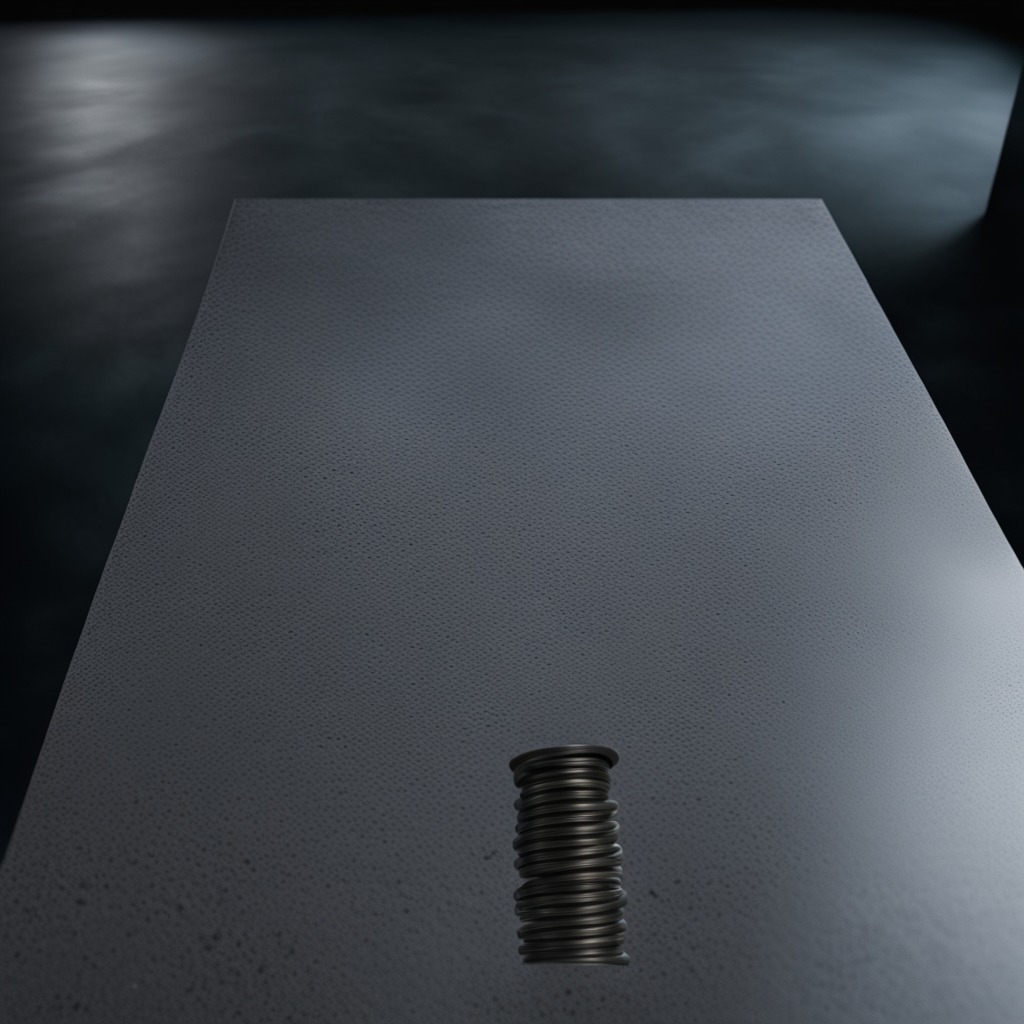
A coiled metal spring is lying on a clean granite table inside a workshop at night.